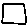
Label: square